Field crop: tomato
Growth stage: 1
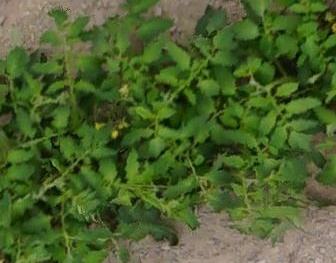
Species: tomato